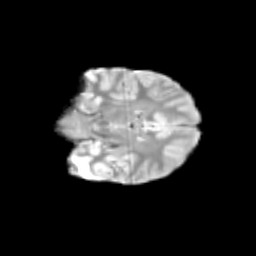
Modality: T2w
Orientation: coronal
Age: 12
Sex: female
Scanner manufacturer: siemens
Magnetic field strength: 3 T
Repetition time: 3.8 s
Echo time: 0.07 s